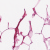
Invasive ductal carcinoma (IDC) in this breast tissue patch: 0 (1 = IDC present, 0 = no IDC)